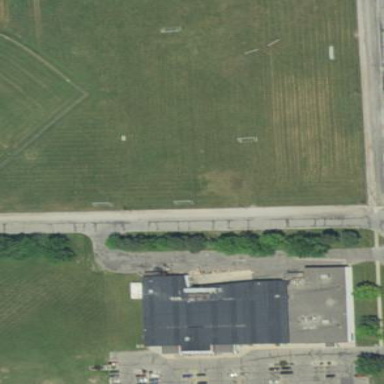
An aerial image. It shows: Soccer pitch for leisureland activities.